Aerial crown-view tile of a tropical tree (Barro Colorado Island, Panama), acquired 20250217:
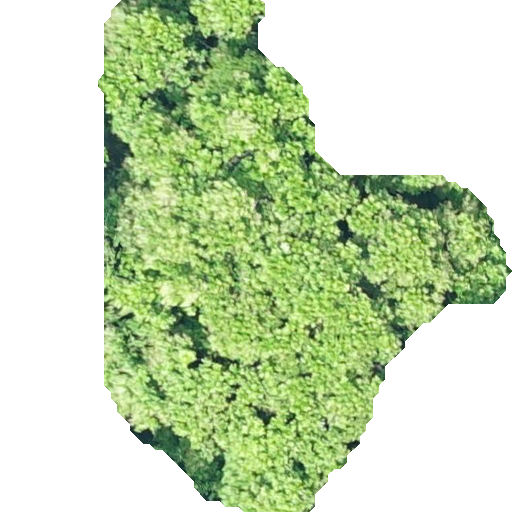
Species: Anacardium excelsum
GBIF accepted scientific name: Anacardium excelsum
Crown area: 195.636 m²